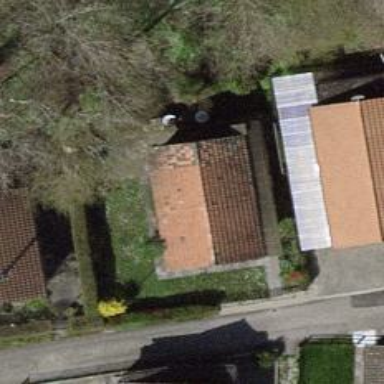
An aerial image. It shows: Bungalow.